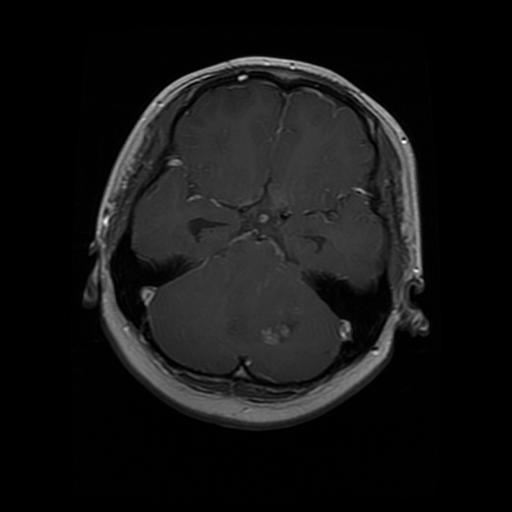
Label: glioma